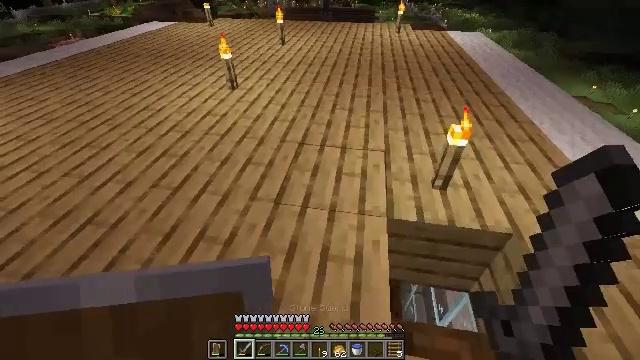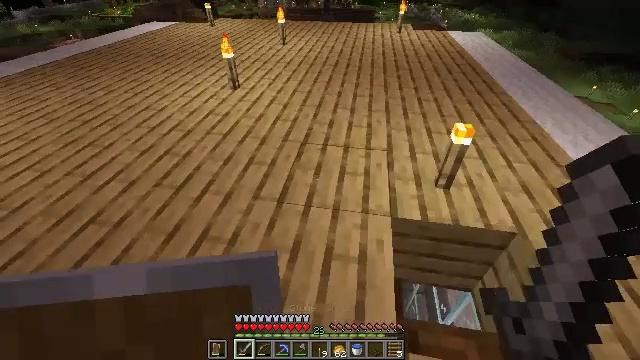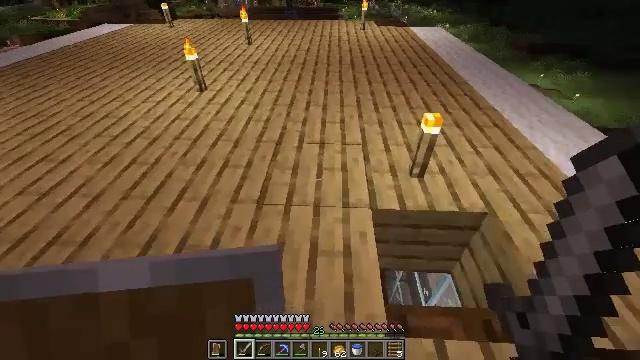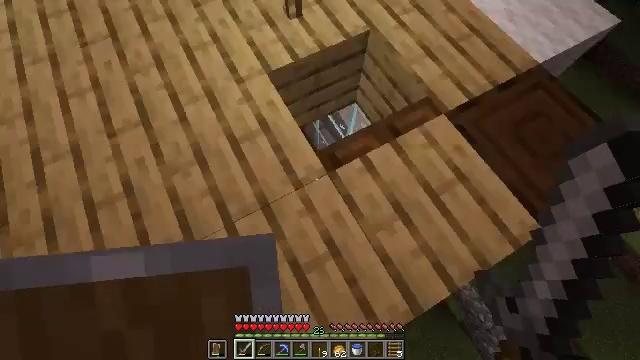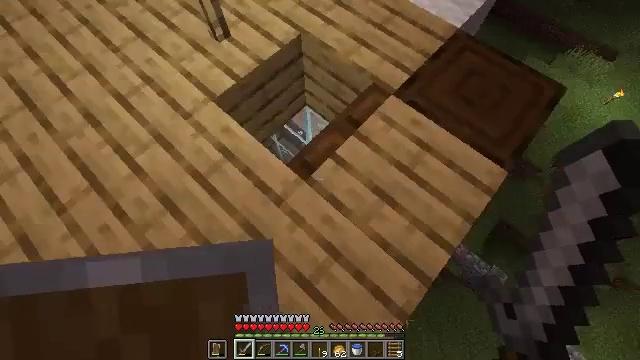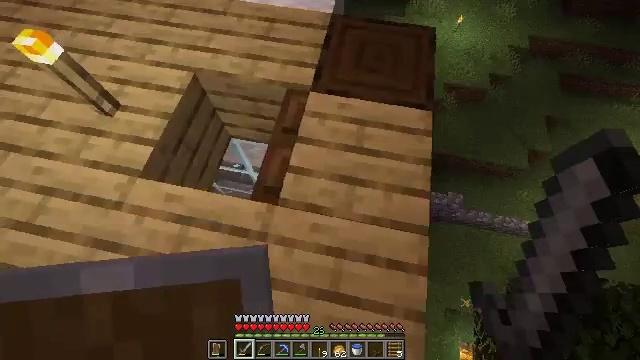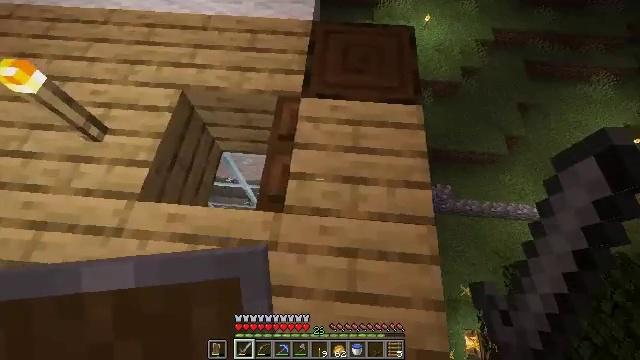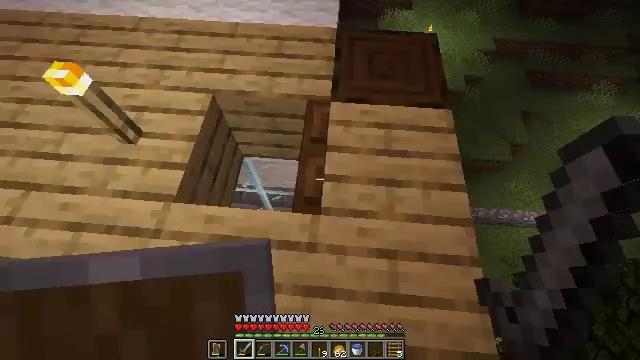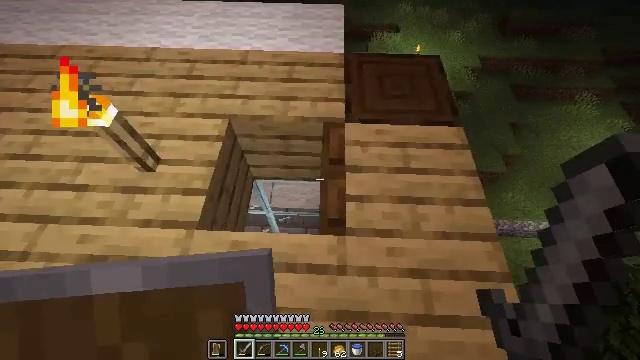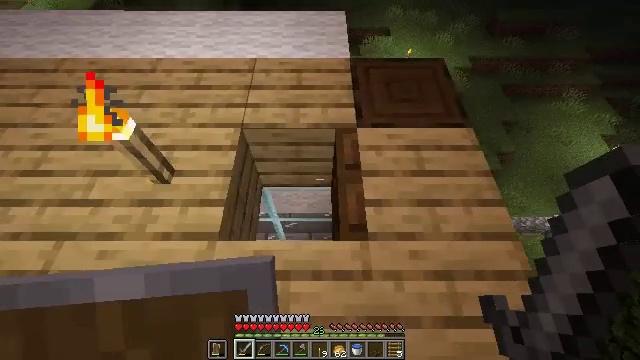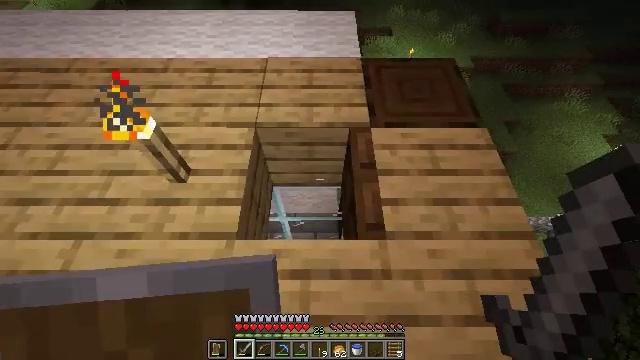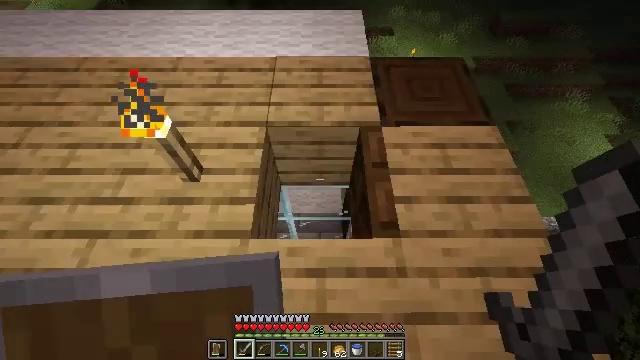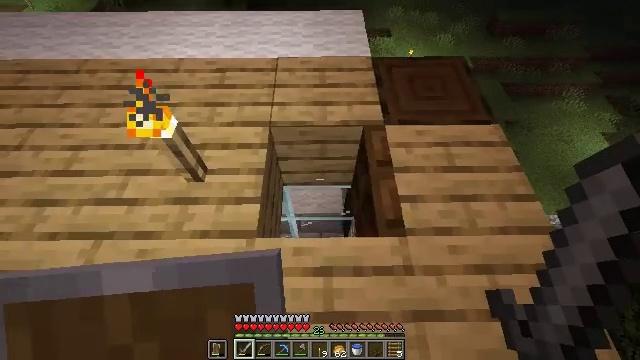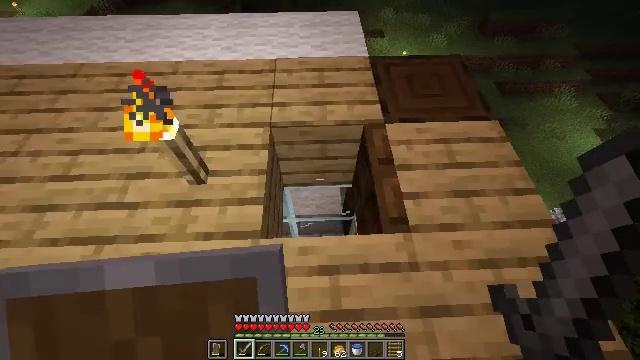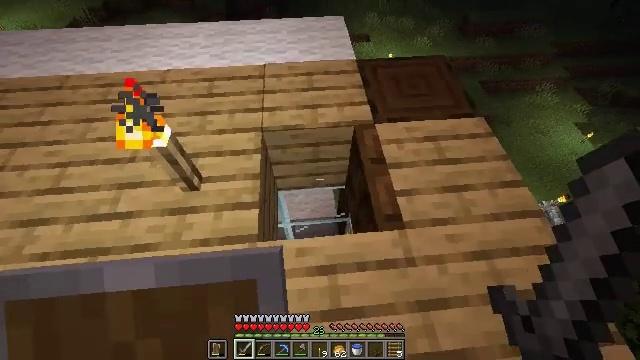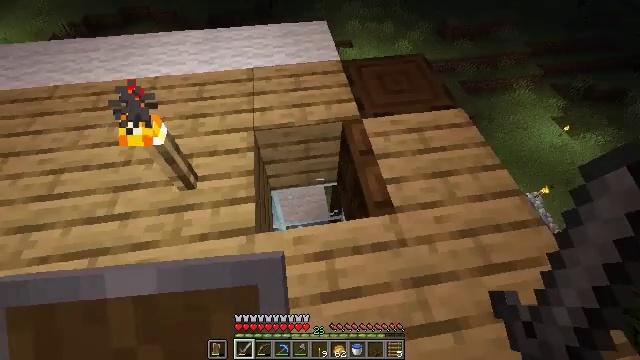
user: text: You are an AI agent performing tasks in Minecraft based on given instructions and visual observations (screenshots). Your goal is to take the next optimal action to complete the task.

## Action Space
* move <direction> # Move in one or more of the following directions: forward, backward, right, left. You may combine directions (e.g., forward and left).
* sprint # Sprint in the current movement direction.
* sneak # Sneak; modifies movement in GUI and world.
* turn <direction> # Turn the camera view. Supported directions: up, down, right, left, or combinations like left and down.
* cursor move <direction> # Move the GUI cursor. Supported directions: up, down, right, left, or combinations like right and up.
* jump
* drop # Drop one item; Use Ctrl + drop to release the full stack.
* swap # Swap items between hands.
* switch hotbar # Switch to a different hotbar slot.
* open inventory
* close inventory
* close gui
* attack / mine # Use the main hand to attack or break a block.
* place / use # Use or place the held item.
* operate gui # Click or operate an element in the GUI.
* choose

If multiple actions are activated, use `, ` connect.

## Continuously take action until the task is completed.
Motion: motion action
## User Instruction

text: Attack the dark oak trapdoor to remove it.
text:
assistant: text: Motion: no_op
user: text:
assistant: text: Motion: turn right
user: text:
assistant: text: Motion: turn right and down
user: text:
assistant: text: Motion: move left, turn right and up
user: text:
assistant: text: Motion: move left, turn right and up
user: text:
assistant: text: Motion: move left, turn right and up
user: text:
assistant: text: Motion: move left, turn up
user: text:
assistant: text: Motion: move left, turn right and up
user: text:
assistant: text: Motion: move left, turn right
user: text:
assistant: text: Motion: no_op
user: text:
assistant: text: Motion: no_op
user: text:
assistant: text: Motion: no_op
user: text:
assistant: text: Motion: turn right
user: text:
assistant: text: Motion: move back, turn right and up
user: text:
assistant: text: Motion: move back, turn right and up
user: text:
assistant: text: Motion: move back, turn right and up
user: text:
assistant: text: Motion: turn right and up
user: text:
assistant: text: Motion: no_op
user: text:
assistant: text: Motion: no_op
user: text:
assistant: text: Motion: turn up
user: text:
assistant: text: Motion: no_op
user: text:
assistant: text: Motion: no_op
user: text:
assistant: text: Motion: move forward and move right, turn left
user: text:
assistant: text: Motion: move forward and move right, turn left and down
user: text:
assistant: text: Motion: move forward and move right, turn left and down
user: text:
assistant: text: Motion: move right, turn left and down
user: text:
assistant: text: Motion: move right, turn left and down
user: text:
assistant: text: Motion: turn left
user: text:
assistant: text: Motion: no_op
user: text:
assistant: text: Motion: turn left